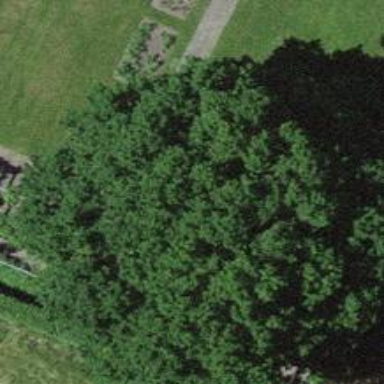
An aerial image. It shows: Needle-leaved deciduous tree.